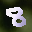
Label: 8